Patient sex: M
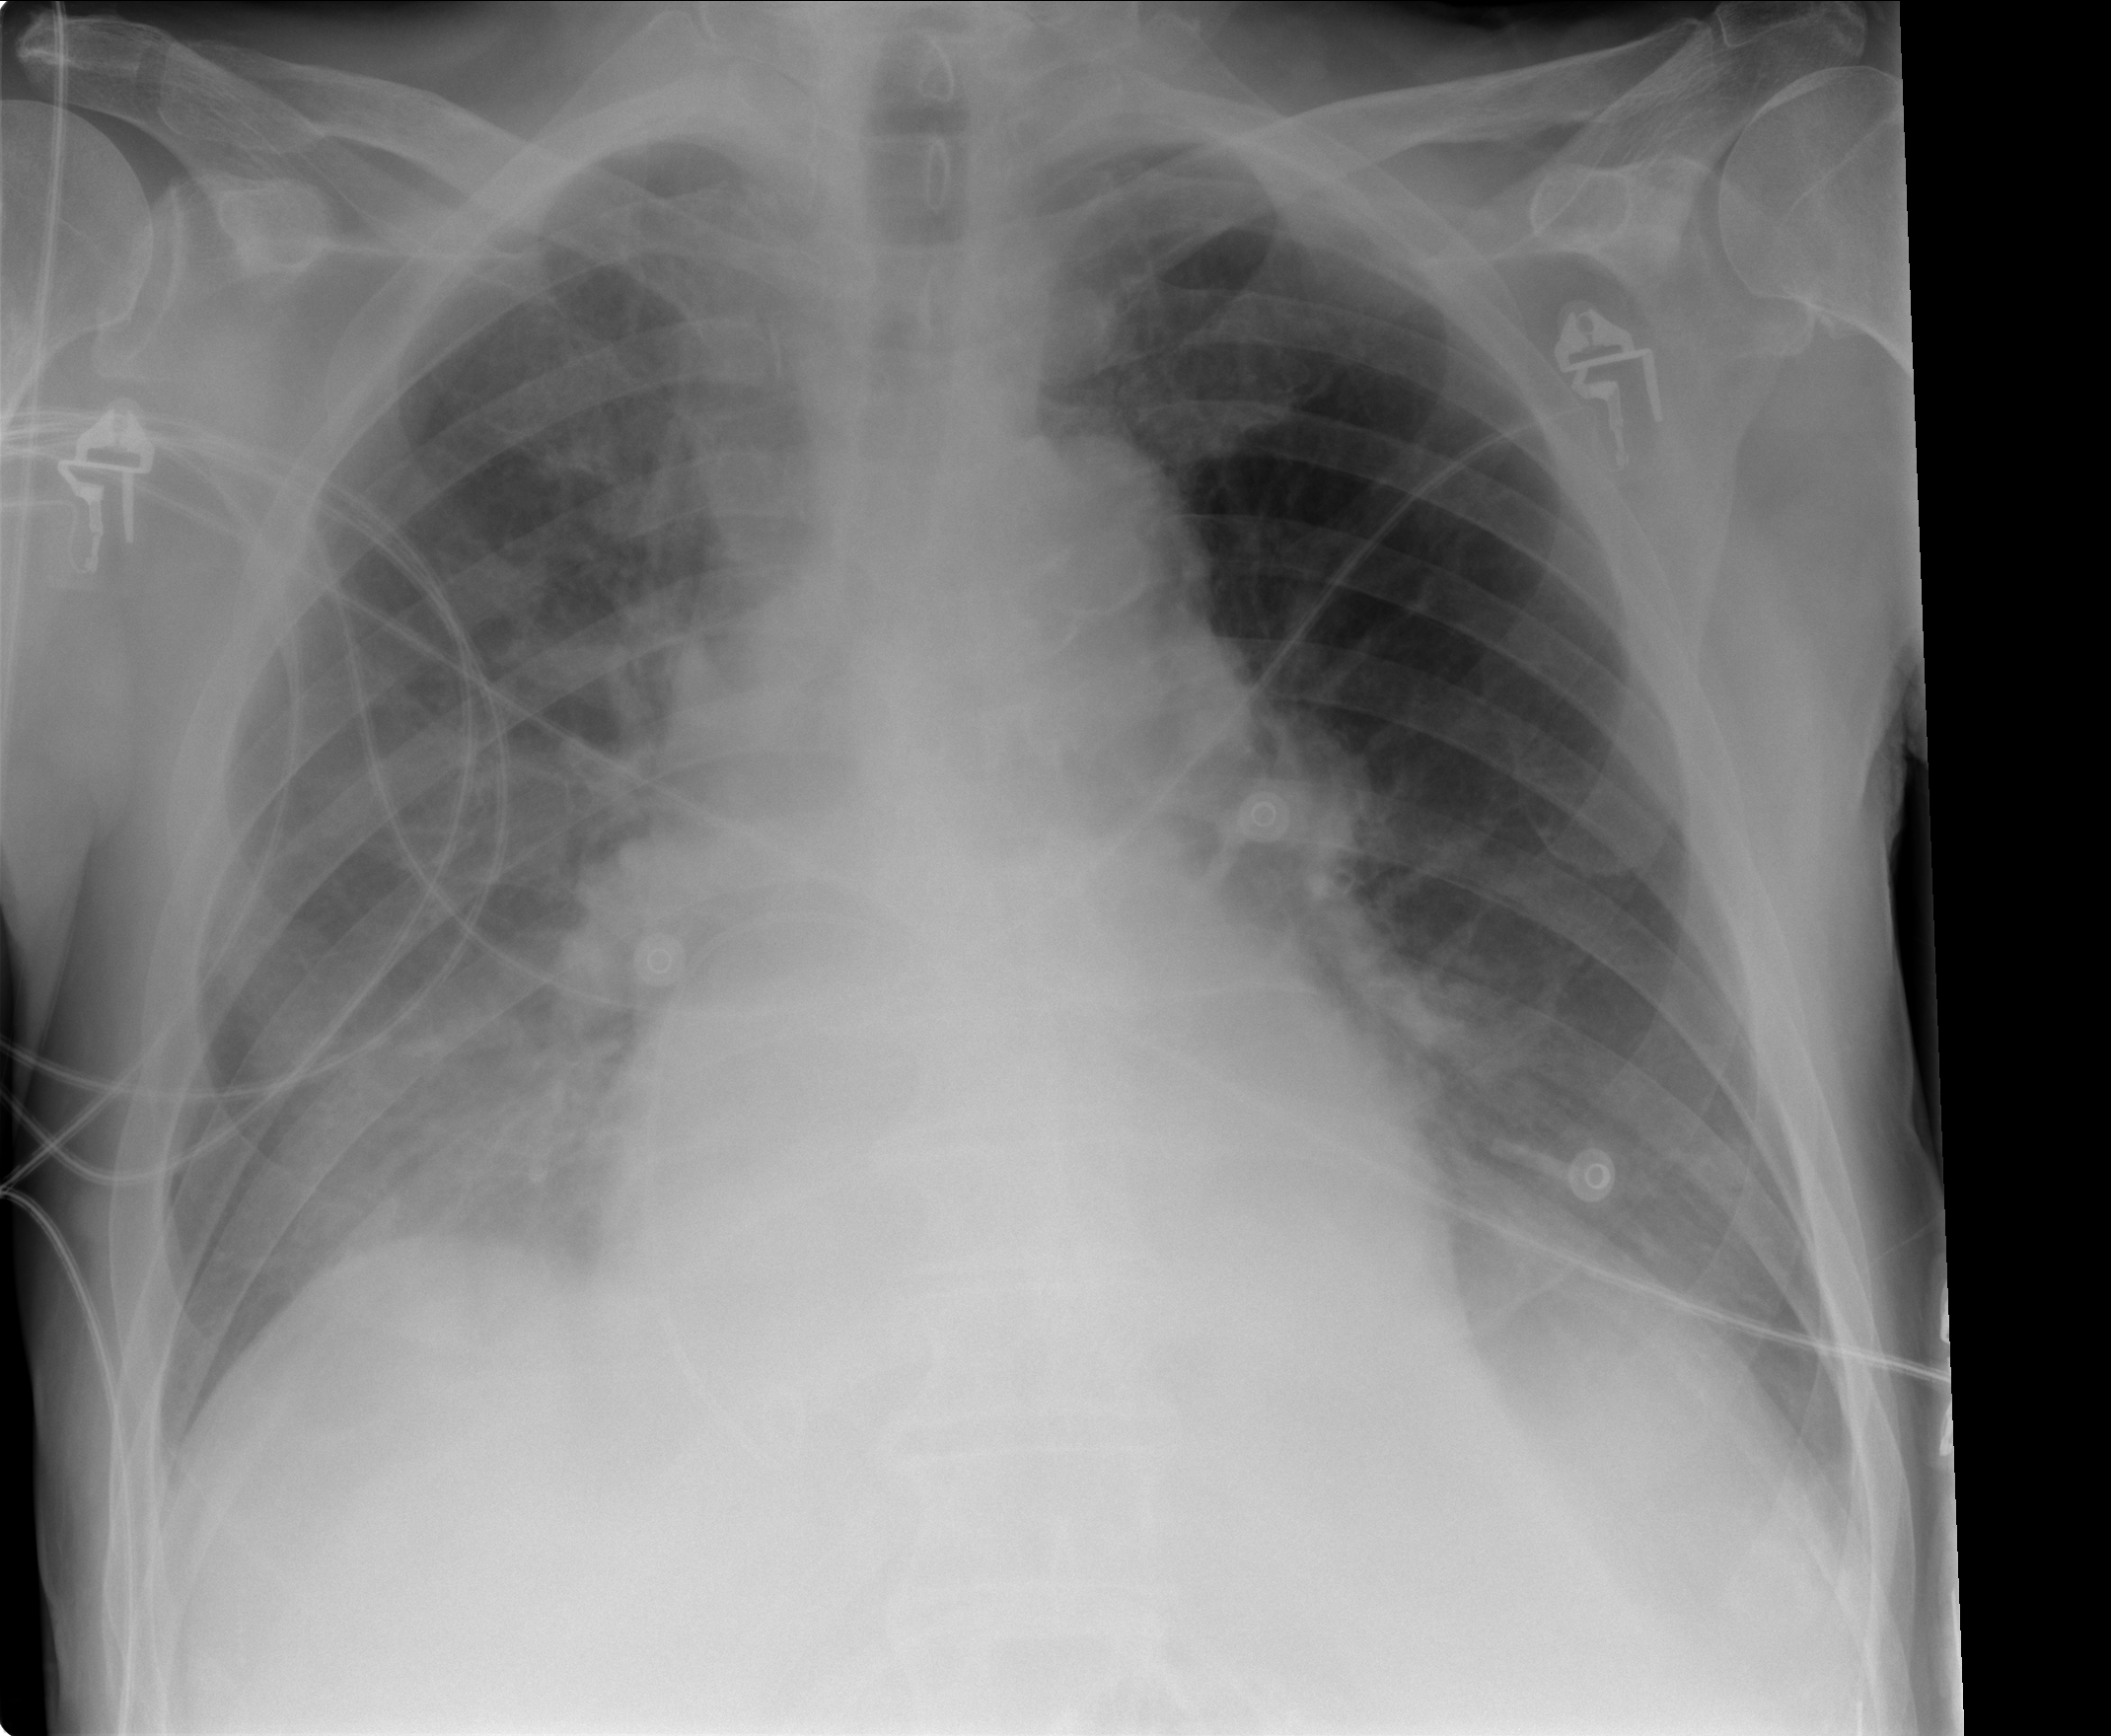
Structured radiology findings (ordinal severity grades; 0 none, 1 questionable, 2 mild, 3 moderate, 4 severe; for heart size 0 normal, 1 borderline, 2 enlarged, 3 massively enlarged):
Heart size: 2
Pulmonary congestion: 2
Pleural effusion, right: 1
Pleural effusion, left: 2
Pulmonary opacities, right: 2
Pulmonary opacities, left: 0
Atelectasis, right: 2
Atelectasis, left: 2